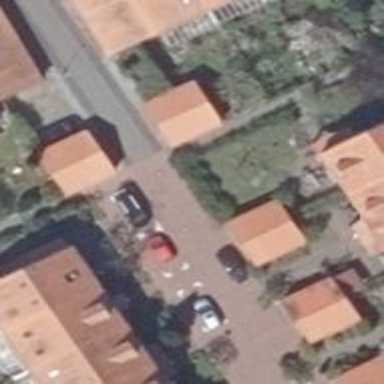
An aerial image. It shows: Living street.